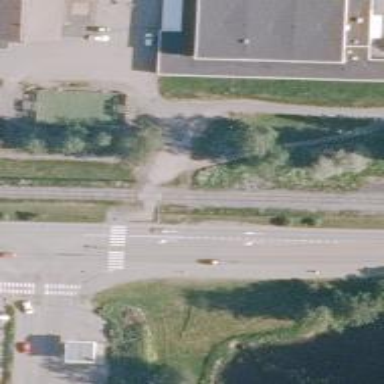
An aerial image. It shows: Railway crossing with saltire marking.